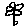
Label: flower